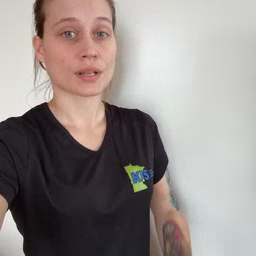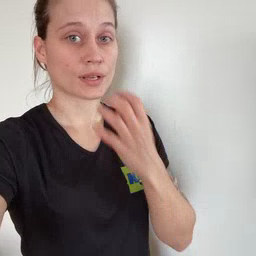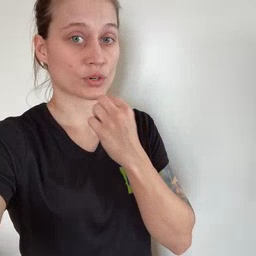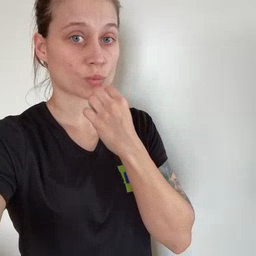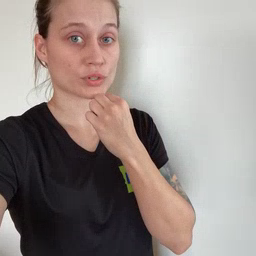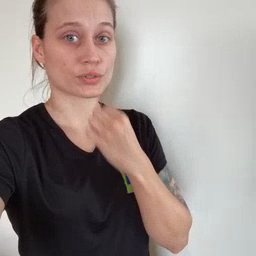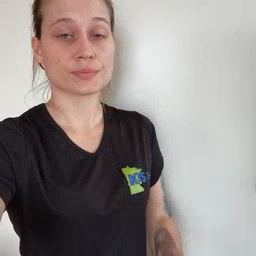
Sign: underwear